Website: lowes
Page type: billing-address
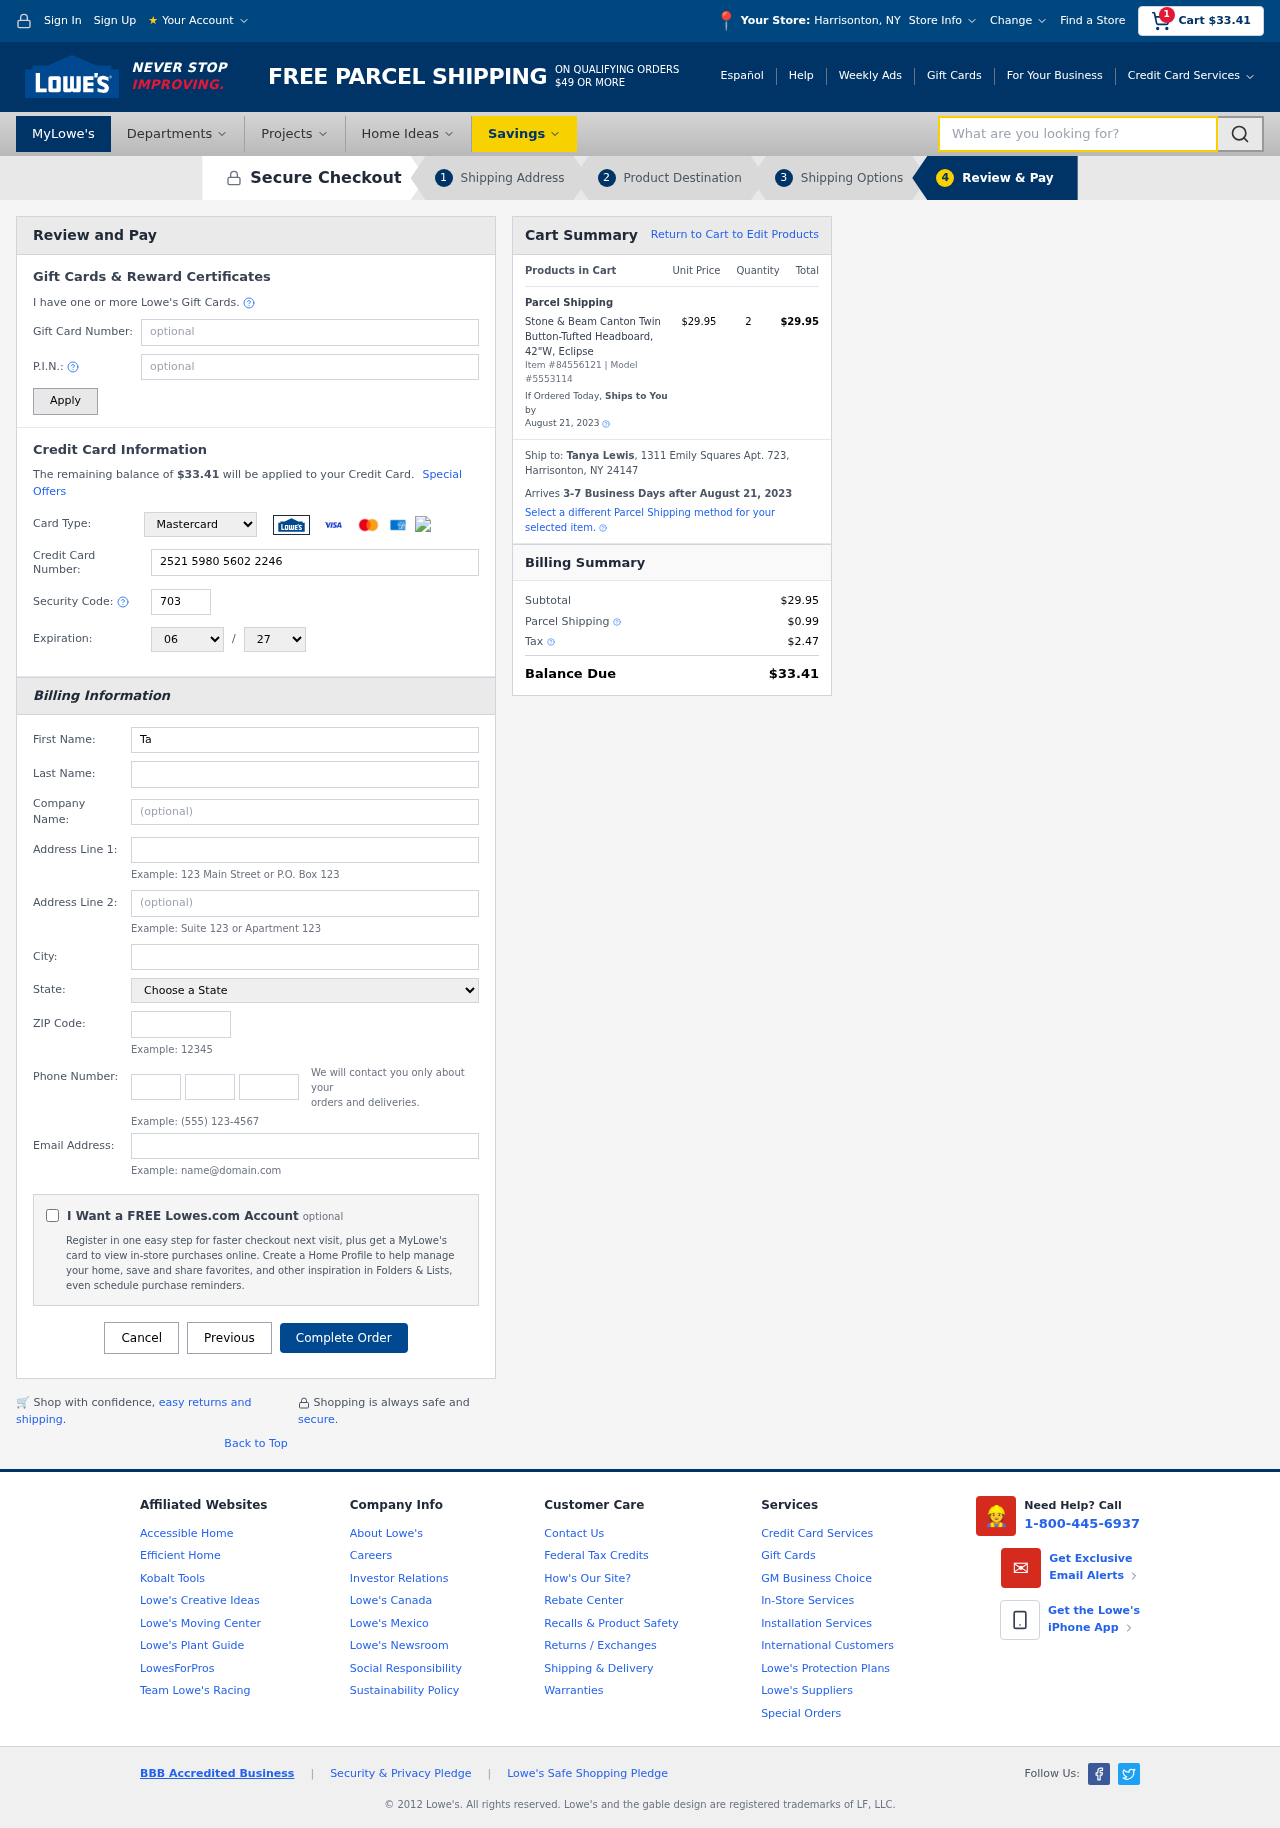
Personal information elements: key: PII_CARD_CVV
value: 703
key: PII_CARD_EXPIRY_MONTH
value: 06
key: PII_CARD_EXPIRY_YEAR
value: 27
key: PII_CARD_NUMBER
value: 2521 5980 5602 2246
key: PII_CARD_TYPE
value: Mastercard
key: PII_CITY
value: Harrisonton
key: PII_CITY_STATE
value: Harrisonton, NY
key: PII_EMAIL
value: tanya.lewis@gmail.com
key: PII_FIRSTNAME
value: Tanya
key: PII_FULLNAME
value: Tanya Lewis
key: PII_LASTNAME
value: Lewis
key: PII_PHONE_AREA
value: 492
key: PII_PHONE_PREFIX
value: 634
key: PII_PHONE_SUFFIX
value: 3714
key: PII_POSTCODE
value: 24147
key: PII_STATE
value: New York
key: PII_STREET
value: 1311 Emily Squares Apt. 723
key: PII_STREET2
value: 9547 White Burgs
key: PII_CITY_STATE_ZIP
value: Harrisonton, NY 24147
Product elements: key: PRODUCT1_NAME
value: Stone & Beam Canton Twin Button-Tufted Headboard, 42"W, Eclipse
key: PRODUCT1_PRICE
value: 29.95
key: PRODUCT1_QUANTITY
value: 2
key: PRODUCT_ITEM_NUMBER
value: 84556121
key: PRODUCT_MODEL_NUMBER
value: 5553114
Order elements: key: ORDER_SUBTOTAL
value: $33.41
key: ORDER_TOTAL
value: $33.41
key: ORDER_SHIPPING_DATE
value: August 21, 2023
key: ORDER_SUBTOTAL
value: $29.95
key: ORDER_DELIVERY_DATE
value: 3-7 Business Days after August 21, 2023
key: ORDER_SHIPPING_DATE2
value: August 21, 2023
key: ORDER_SUBTOTAL2
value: $29.95
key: ORDER_SHIPPING_COST
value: $0.99
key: ORDER_TAX
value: $2.47
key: ORDER_TOTAL2
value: $33.41
Search elements: key: HEADER_SEARCH
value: What are you looking for?